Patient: sex M, age 66
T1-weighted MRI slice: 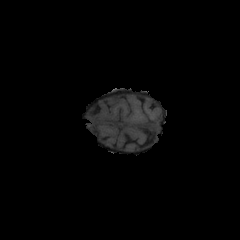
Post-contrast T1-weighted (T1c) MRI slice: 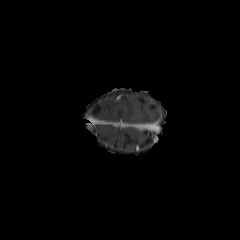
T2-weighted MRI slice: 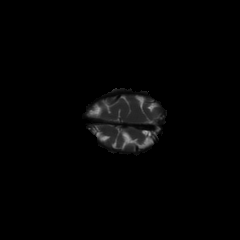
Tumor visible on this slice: no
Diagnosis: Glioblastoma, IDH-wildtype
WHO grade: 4